Interaction volume radius: 5 \u00c5
Interaction volume height: 10 \u00c5
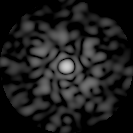
Disorder parameter: 0.8318